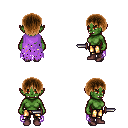
a pixel art fantasy rpg character, female body template, orc, green skin, maroon tattered cape, gold greaves, brown plain hairstyle, maroon shoes, dagger, four views (front, back, left, right), 2x2 character sprite sheet, small pixel art, hard edges, no anti-aliasing